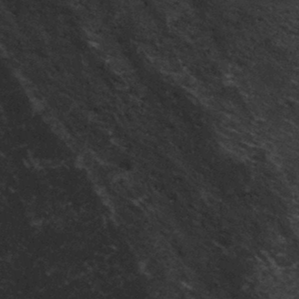
Label: frost